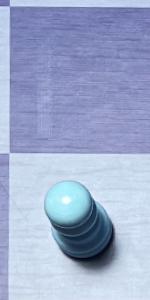
Label: Pawn_White